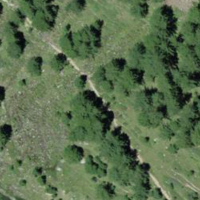
EUNIS habitat code: 44
Species observed at this site:
Micranthes stellaris
Saxifraga aizoides
Larix decidua